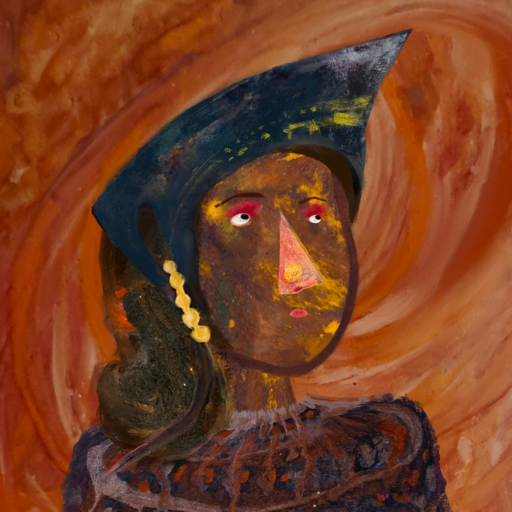
Background: Pious_Lady, Head And Neck Side: Comrade, Face Side: Irani, Bust: Hypocrite, Hair Side: Gypsy_Queen, Head Accessory: Irani, Second Necklace: Blank, Necklace: Blank, Baby: Blank